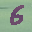
Label: 6